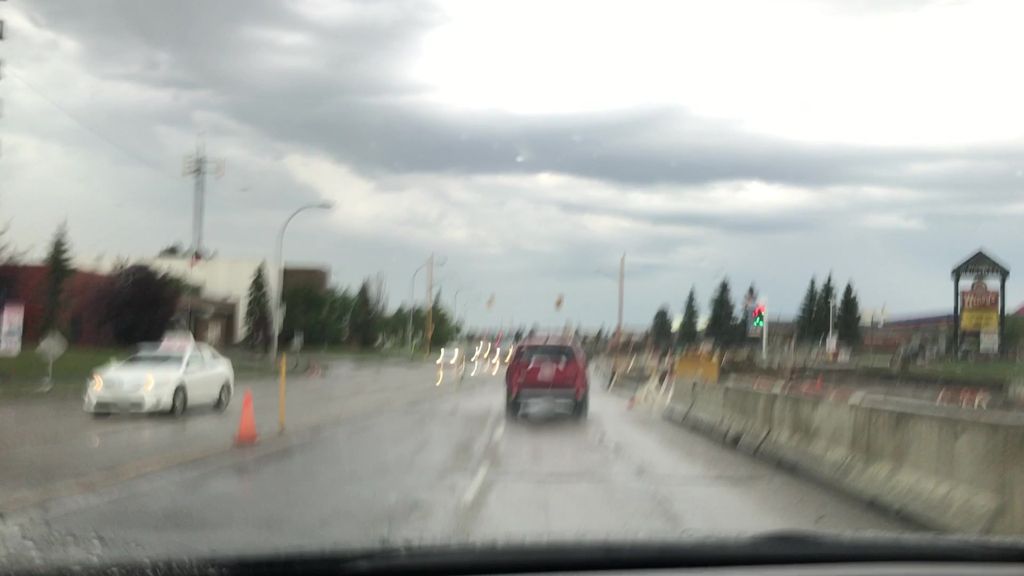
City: edmonton